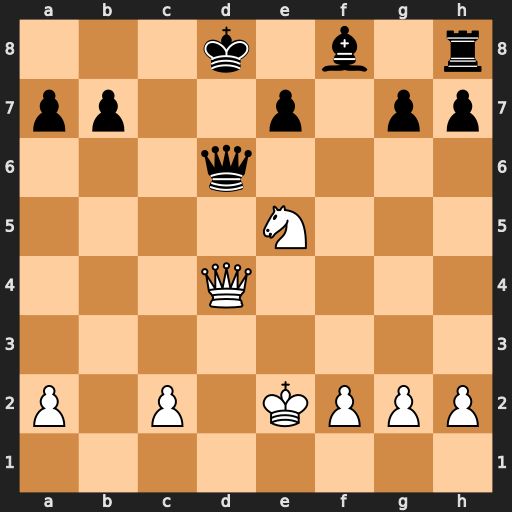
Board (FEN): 3k1b1r/pp2p1pp/3q4/4N3/3Q4/8/P1P1KPPP/8
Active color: w
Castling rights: -
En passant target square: -
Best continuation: Nf7+ Kc7 Nxd6